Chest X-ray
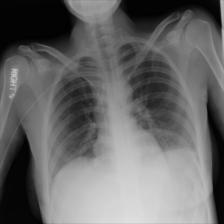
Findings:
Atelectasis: negative
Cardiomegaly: negative
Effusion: negative
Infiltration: negative
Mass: negative
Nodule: negative
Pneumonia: negative
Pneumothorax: negative
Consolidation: negative
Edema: negative
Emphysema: negative
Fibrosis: negative
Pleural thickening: negative
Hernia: negative